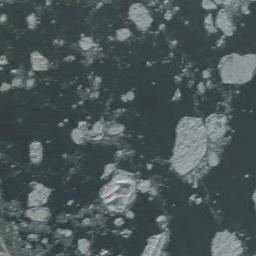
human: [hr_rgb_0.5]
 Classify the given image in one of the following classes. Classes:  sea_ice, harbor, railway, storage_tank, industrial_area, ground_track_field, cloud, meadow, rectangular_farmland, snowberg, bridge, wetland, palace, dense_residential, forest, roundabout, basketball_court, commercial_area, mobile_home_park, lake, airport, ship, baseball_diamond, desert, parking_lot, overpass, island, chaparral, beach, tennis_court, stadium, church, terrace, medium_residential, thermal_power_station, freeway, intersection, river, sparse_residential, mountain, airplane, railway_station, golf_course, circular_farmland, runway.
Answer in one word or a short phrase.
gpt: sea_ice